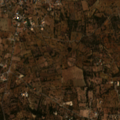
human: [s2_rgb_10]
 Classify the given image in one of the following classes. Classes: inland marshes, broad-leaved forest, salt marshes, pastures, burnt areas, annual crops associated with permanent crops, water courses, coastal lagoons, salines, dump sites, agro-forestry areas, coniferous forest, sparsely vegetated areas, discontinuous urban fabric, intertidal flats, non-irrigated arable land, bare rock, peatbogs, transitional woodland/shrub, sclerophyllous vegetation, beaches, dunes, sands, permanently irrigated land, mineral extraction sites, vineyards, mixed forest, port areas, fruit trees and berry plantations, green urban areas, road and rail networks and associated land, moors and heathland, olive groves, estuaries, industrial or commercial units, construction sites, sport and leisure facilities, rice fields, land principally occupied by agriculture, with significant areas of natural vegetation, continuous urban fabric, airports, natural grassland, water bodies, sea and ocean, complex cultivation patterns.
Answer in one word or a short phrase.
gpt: olive groves, sclerophyllous vegetation